Aerial crown-view tile of a tropical tree (Barro Colorado Island, Panama), acquired 20241112:
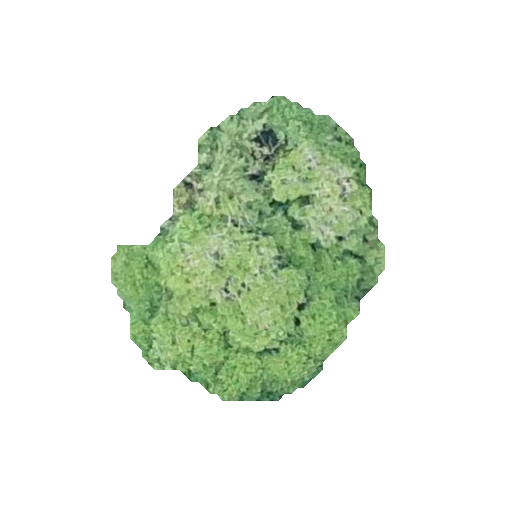
Species: Alseis blackiana
GBIF accepted scientific name: Alseis blackiana
Crown area: 86.382 m²